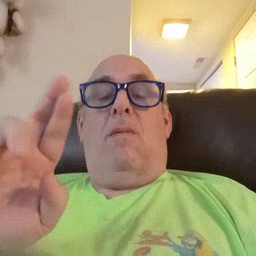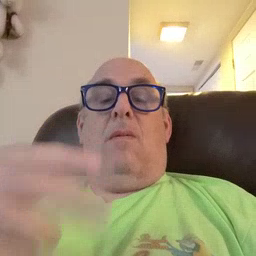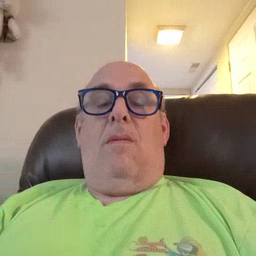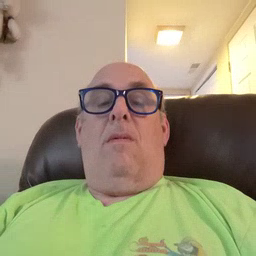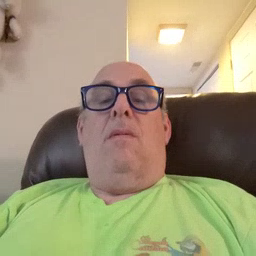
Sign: bedroom